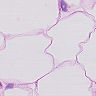
Metastatic tissue present: no